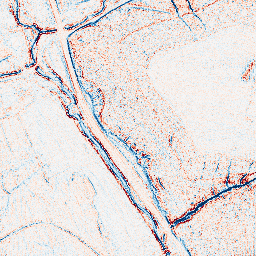
Category: edge_preserving
Decomposition family: bilateral
Decomposition parameters: d: 5
sigma_color: 100
sigma_space: 150
Upsampling method: fft_zeropad
Upsampling parameters: scale: 8
Upsampling scale: 8